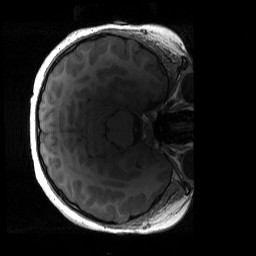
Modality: T1w
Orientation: axial
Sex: male
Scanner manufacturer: siemens
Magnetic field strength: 3 T
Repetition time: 1.9 s
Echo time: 0.00243 s